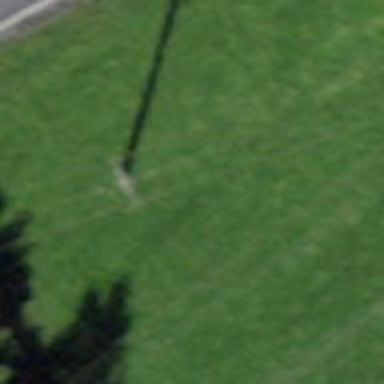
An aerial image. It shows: Minor power line with 3 cables.